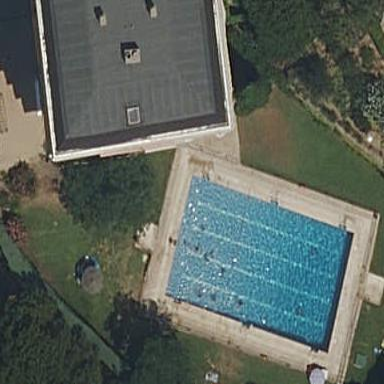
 perfect for swimming and other water activities."